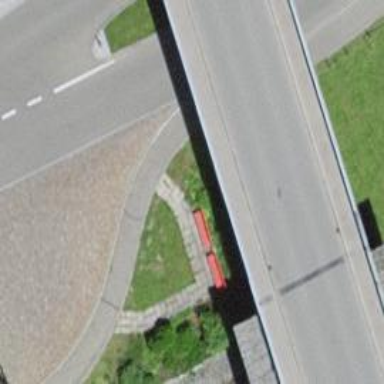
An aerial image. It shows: Red bench.